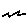
Label: zigzag